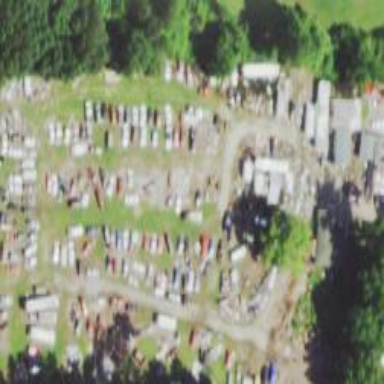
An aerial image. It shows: Scrap yard situated in industrial area.